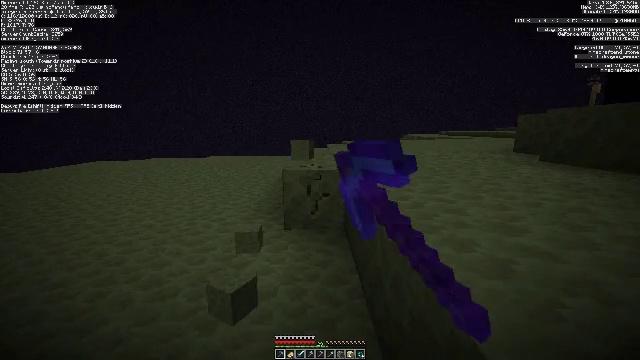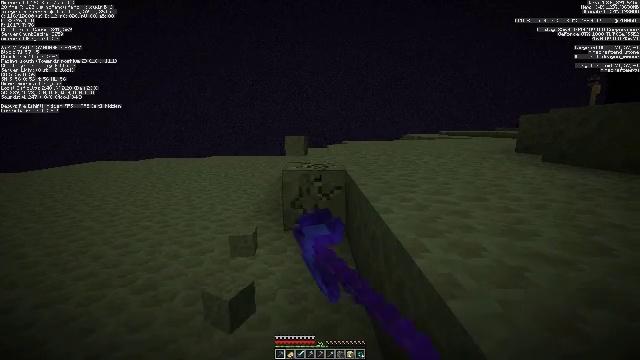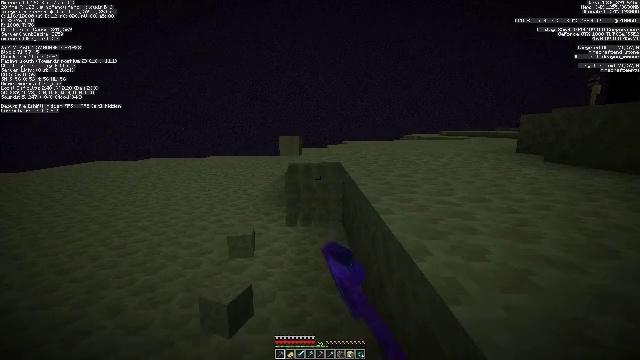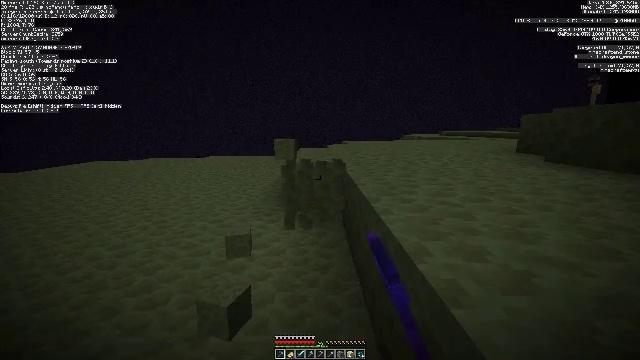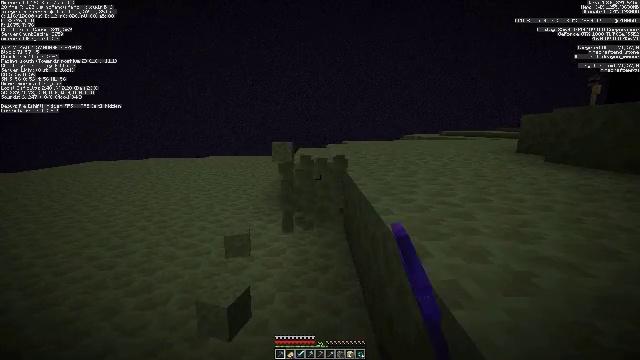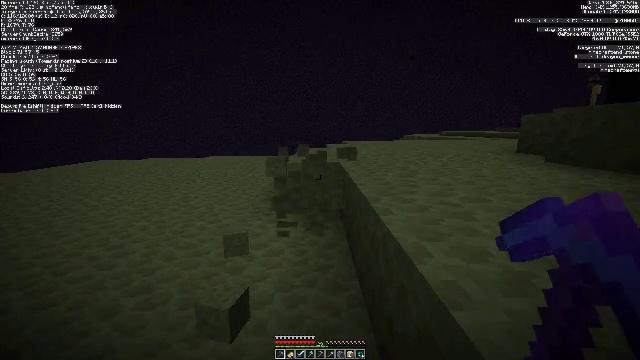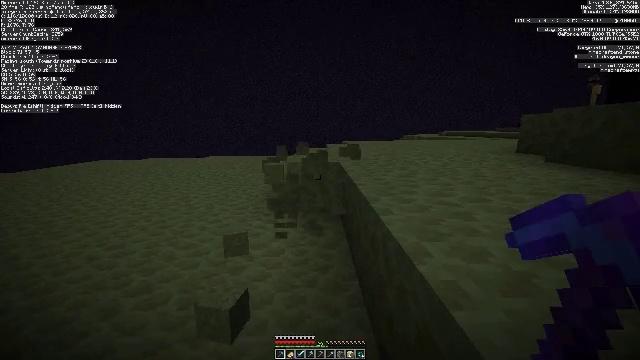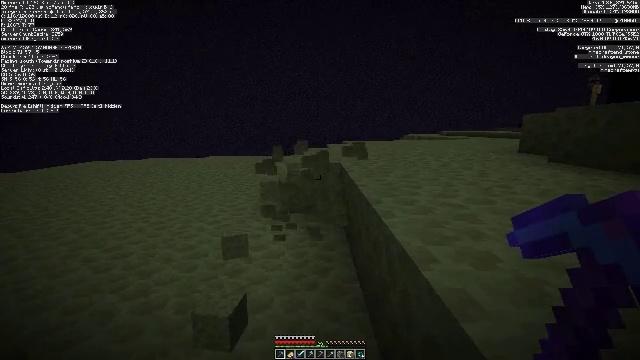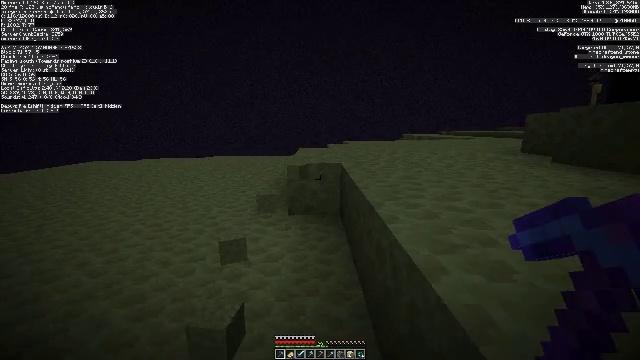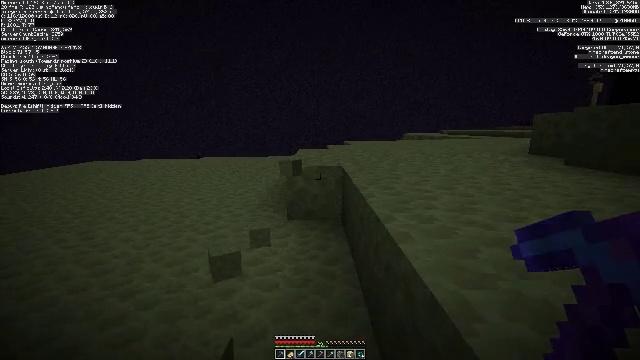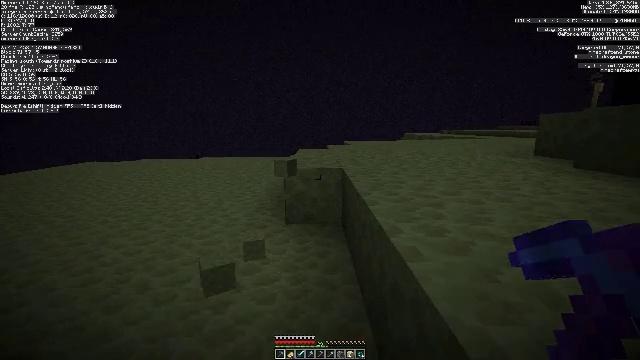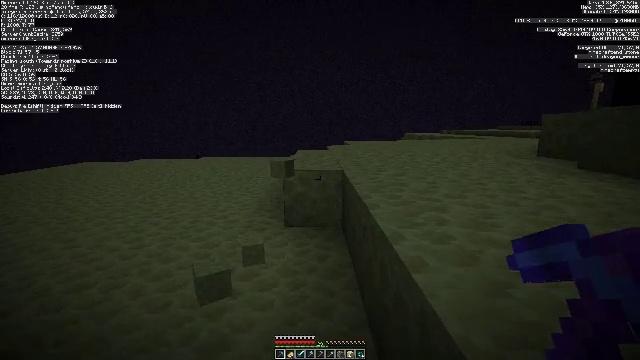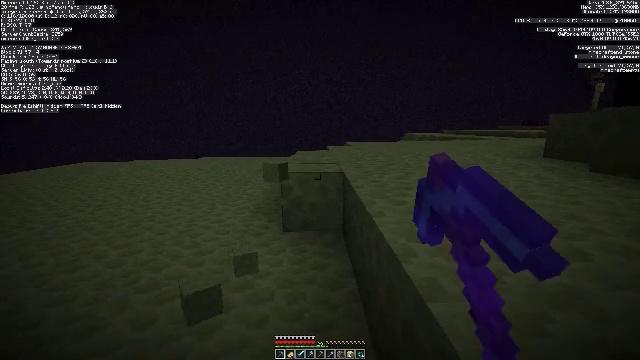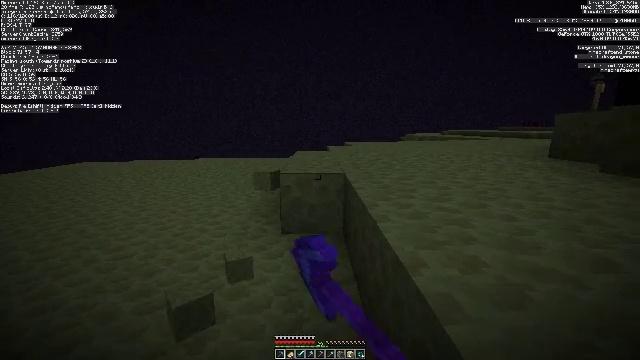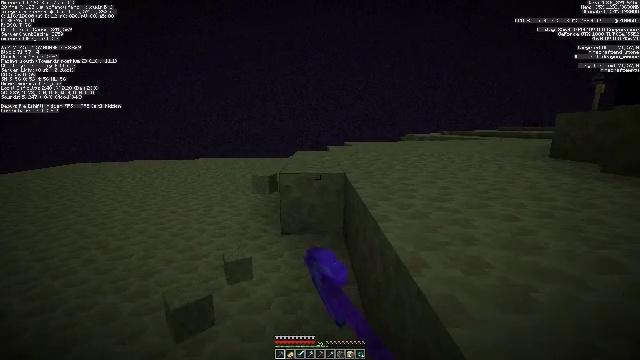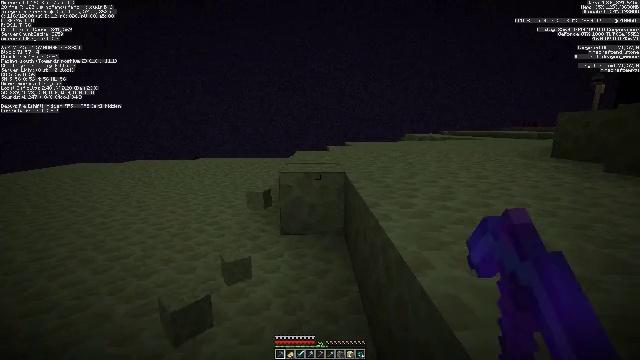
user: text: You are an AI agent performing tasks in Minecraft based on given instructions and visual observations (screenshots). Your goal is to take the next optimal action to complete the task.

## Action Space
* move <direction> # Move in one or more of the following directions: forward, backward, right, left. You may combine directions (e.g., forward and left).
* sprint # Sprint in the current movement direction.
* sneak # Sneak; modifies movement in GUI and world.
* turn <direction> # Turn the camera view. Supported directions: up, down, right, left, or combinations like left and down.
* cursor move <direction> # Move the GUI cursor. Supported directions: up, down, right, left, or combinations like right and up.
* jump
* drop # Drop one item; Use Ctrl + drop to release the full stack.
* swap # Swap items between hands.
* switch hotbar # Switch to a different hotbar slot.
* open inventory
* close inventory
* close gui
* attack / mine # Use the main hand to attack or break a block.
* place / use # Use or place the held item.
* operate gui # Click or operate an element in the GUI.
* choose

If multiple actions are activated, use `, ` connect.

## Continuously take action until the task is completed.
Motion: motion action
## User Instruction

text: Gather end stone from the End.
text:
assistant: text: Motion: attack / mine
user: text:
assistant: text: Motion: attack / mine
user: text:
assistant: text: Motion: attack / mine
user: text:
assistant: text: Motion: attack / mine
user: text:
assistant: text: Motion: attack / mine
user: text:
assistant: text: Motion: attack / mine
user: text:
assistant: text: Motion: move forward, attack / mine
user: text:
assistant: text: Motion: move forward, attack / mine
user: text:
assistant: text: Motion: move forward, attack / mine
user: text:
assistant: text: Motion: move forward, attack / mine
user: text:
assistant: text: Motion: move forward, attack / mine
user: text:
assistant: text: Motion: attack / mine
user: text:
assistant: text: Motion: attack / mine
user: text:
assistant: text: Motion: attack / mine
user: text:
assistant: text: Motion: attack / mine
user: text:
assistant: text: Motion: attack / mine
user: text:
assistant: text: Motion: attack / mine
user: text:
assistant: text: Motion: attack / mine
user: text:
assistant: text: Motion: attack / mine
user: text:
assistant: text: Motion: attack / mine
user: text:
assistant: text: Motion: attack / mine
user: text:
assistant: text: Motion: attack / mine
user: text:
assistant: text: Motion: move forward, attack / mine
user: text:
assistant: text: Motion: move forward, attack / mine
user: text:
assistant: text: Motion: move forward, attack / mine
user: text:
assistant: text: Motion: move forward, attack / mine
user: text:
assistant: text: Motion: move forward, attack / mine
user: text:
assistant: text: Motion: attack / mine
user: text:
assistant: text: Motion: attack / mine
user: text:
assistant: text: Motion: attack / mine